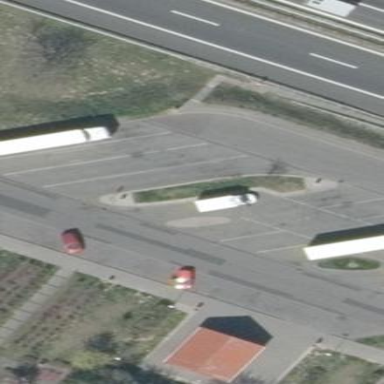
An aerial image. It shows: Parking area with surface.